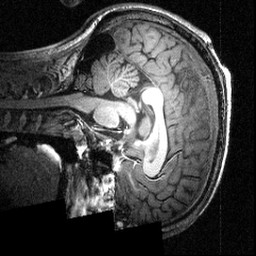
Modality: T1w
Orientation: sagittal
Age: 24
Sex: male
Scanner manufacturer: siemens
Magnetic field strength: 3.951 T
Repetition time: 1.5 s
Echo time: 0.00335 s